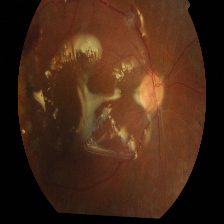
Diabetic retinopathy grade: Proliferative DR